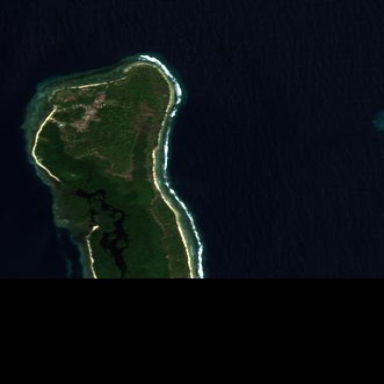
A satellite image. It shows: Island with natural coastline.